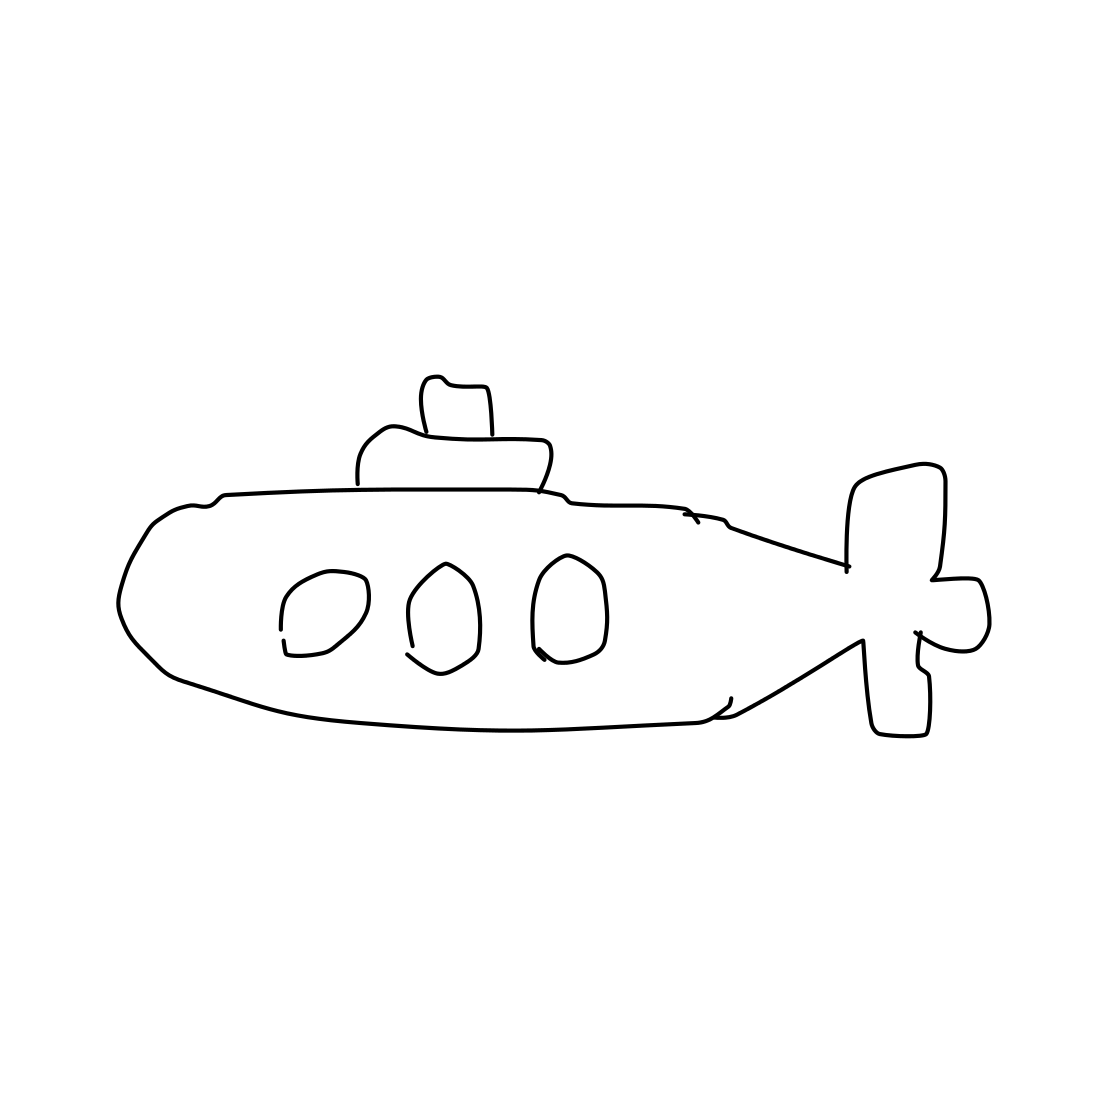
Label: submarine